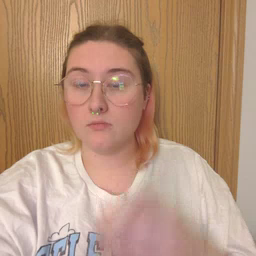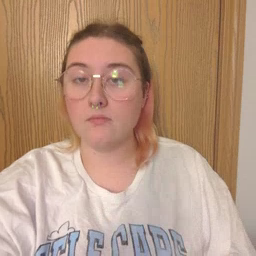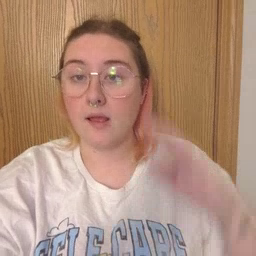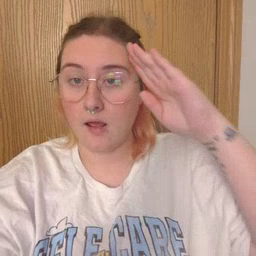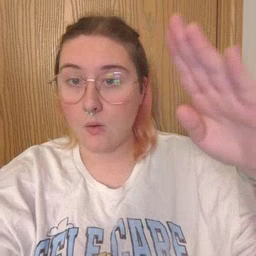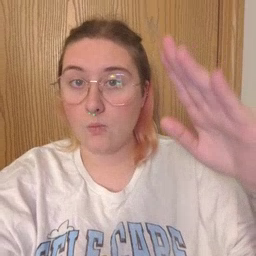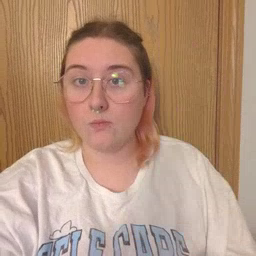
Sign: hello